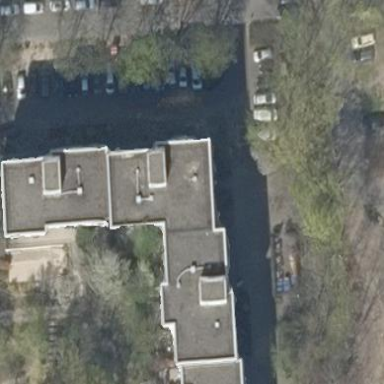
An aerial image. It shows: Flat-roofed apartment building.